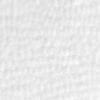
Label: no_change